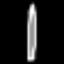
Label: pencil